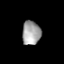
Tissue: lung
Cell type: T cells
Senescence score: 0.1797
Nuclear area (px): 429
Mean DAPI intensity: 163.259